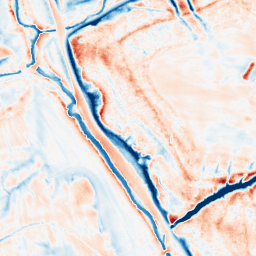
Category: trend_removal
Decomposition family: local_polynomial
Decomposition parameters: window_size: 21
degree: 2
Upsampling method: sinc_hamming
Upsampling parameters: scale: 2
kernel_size: 4
Upsampling scale: 2